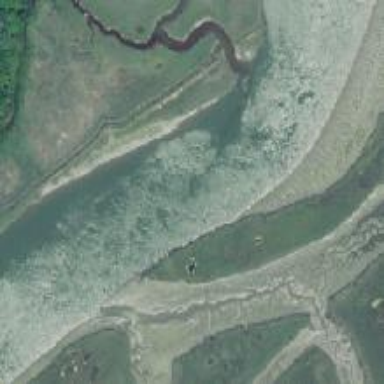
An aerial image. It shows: Tidal channel flowing through the area.